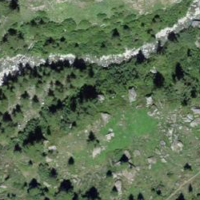
EUNIS habitat code: 31
Species observed at this site:
Melitaea diamina
Erebia tyndarus